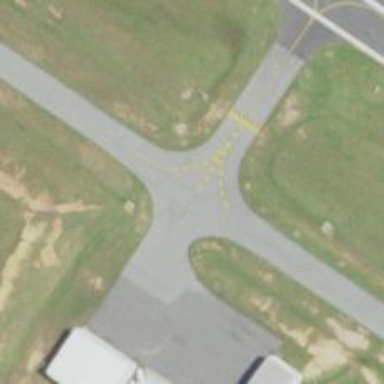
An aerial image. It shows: Image of taxiway at airport.